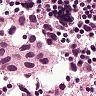
Metastatic tissue present: yes